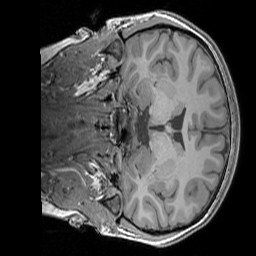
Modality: T1w
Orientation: coronal
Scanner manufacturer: siemens
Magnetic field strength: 3 T
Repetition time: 1.83 s
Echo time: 0.00303 s